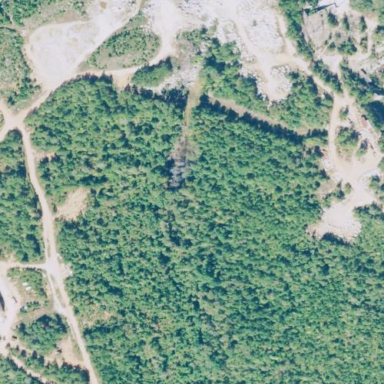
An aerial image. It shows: Quarry area.